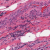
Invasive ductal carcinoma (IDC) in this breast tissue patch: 1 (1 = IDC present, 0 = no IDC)